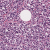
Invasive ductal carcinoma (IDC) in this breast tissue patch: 1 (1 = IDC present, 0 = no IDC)